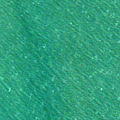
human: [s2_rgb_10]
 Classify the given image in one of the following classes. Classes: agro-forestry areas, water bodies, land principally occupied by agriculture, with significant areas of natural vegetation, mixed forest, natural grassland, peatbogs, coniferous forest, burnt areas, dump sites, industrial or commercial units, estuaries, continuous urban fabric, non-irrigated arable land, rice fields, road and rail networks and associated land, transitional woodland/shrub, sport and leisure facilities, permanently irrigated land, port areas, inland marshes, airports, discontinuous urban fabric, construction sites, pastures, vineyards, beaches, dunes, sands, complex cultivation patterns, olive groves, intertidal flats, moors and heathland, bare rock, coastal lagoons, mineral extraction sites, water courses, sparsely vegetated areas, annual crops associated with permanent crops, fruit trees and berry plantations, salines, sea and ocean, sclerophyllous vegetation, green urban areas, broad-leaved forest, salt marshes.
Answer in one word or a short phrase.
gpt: sea and ocean